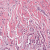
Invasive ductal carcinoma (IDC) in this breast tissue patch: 1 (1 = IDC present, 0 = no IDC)